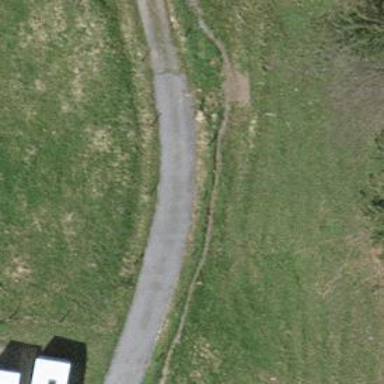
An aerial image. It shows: Gravel track road.